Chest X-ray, PA view. Patient: 42 years old, sex F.
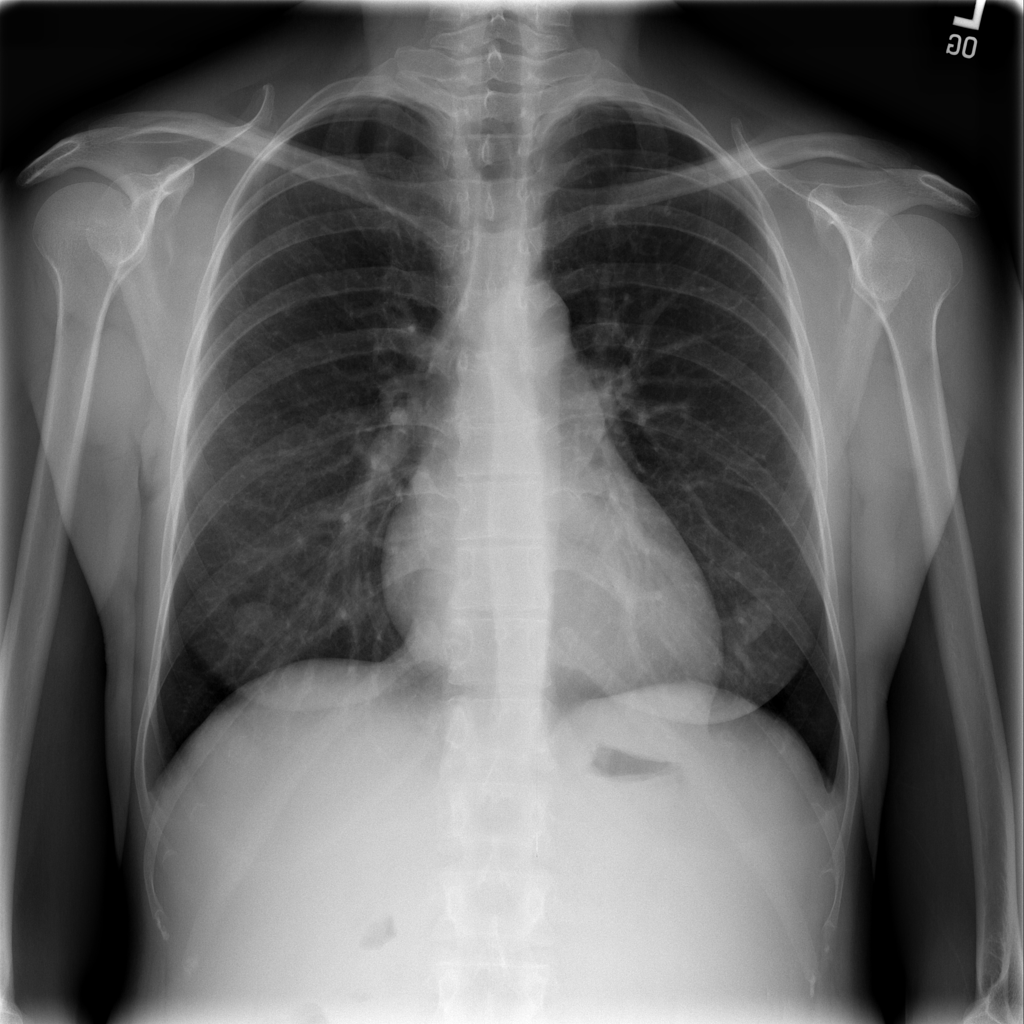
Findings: No Finding